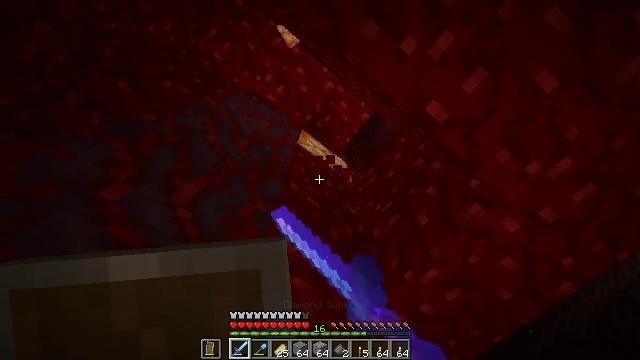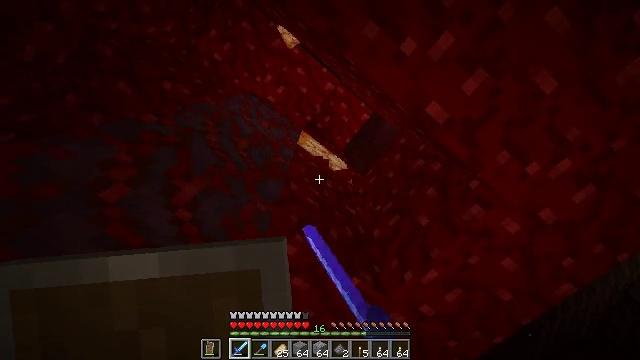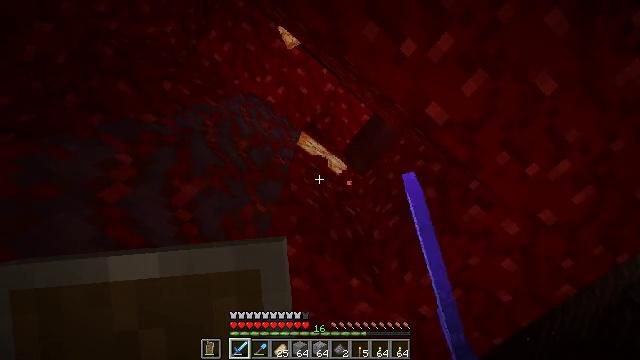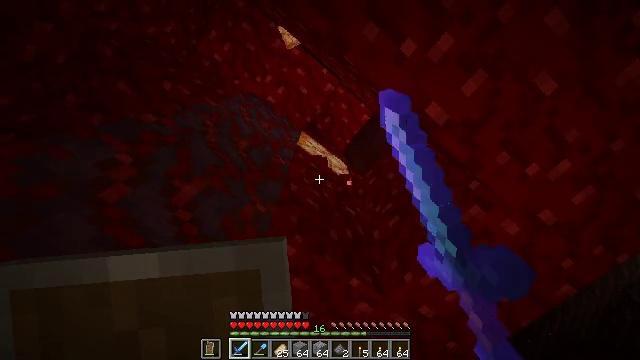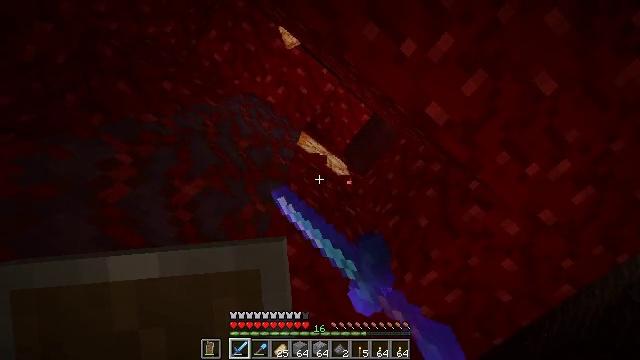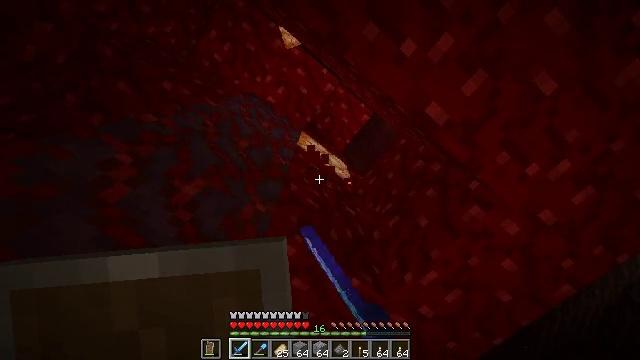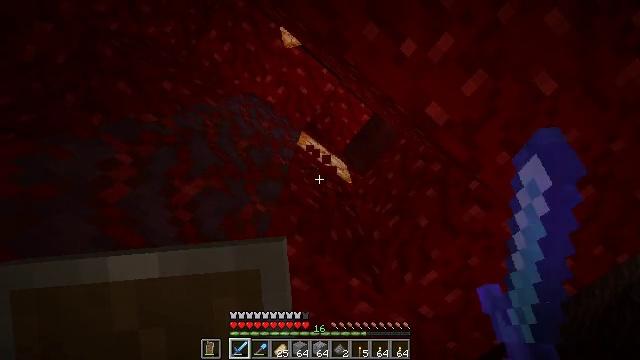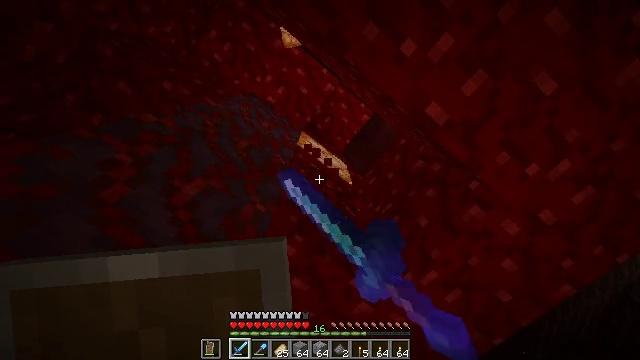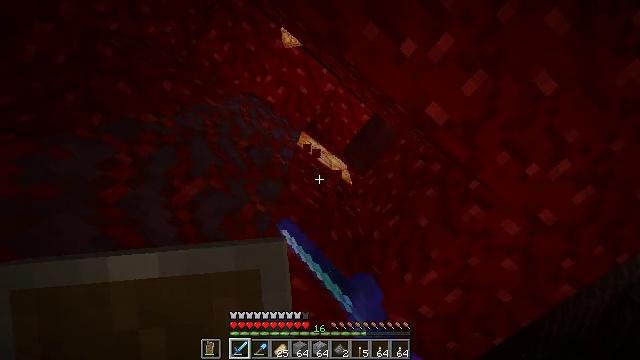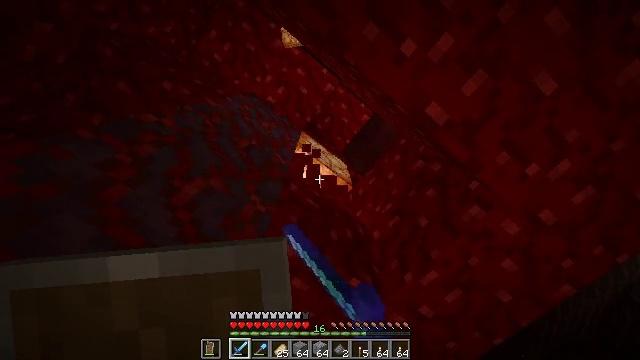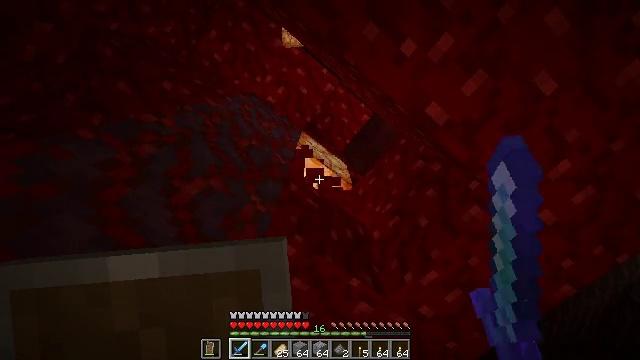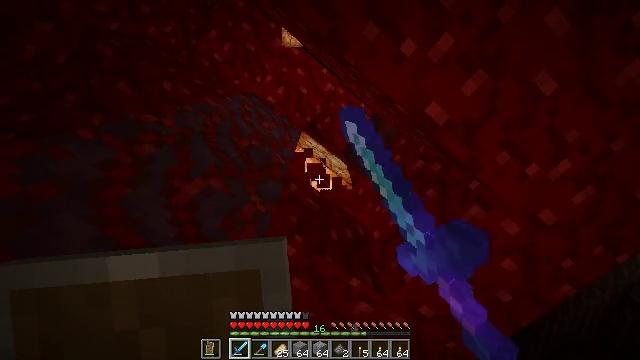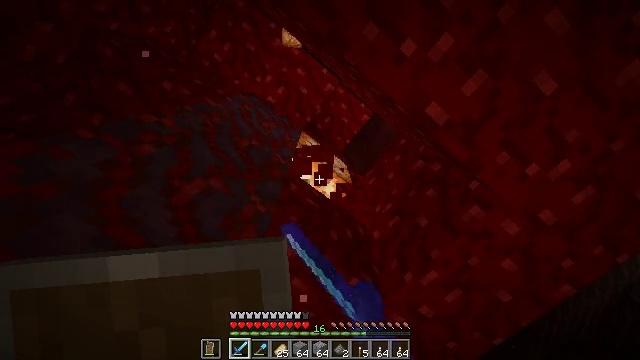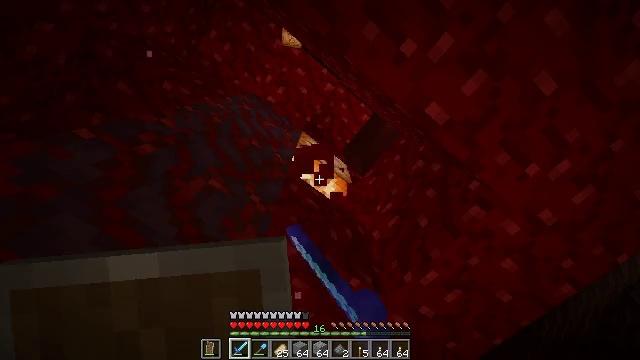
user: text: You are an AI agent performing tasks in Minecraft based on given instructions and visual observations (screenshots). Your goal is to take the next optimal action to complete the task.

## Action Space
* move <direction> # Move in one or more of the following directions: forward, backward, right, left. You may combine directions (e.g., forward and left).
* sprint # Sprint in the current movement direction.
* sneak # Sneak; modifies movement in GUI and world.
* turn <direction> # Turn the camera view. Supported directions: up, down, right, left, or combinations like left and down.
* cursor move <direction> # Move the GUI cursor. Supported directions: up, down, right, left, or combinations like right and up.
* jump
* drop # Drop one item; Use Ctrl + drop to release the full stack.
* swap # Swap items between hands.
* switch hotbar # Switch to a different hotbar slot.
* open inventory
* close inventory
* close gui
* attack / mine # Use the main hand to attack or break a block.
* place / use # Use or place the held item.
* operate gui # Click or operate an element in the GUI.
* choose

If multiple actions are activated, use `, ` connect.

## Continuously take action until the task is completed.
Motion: motion action
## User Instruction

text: Harvest nether wart blocks for resources.
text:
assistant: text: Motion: attack / mine
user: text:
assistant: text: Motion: attack / mine
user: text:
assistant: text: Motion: attack / mine
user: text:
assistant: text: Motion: attack / mine
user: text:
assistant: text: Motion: attack / mine
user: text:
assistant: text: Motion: attack / mine
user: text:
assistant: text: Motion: attack / mine
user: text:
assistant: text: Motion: attack / mine
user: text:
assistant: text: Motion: attack / mine
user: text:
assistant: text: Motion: attack / mine
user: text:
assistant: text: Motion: attack / mine
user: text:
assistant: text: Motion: attack / mine
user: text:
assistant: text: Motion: attack / mine
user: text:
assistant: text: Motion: attack / mine